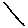
Label: line